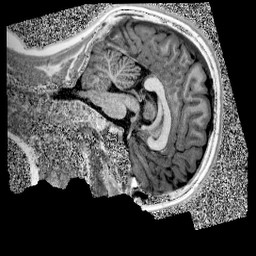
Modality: UNIT1
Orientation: sagittal
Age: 11
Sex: male
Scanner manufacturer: siemens
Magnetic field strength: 3 T
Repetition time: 4 s
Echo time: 0.00299 s